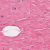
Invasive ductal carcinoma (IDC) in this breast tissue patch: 0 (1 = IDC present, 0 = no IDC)